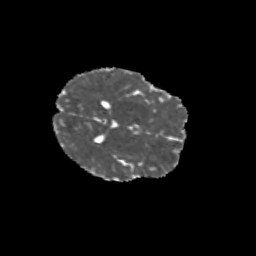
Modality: MD
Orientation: axial
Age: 13
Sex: male
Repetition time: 9.512 s
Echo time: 0.089 s